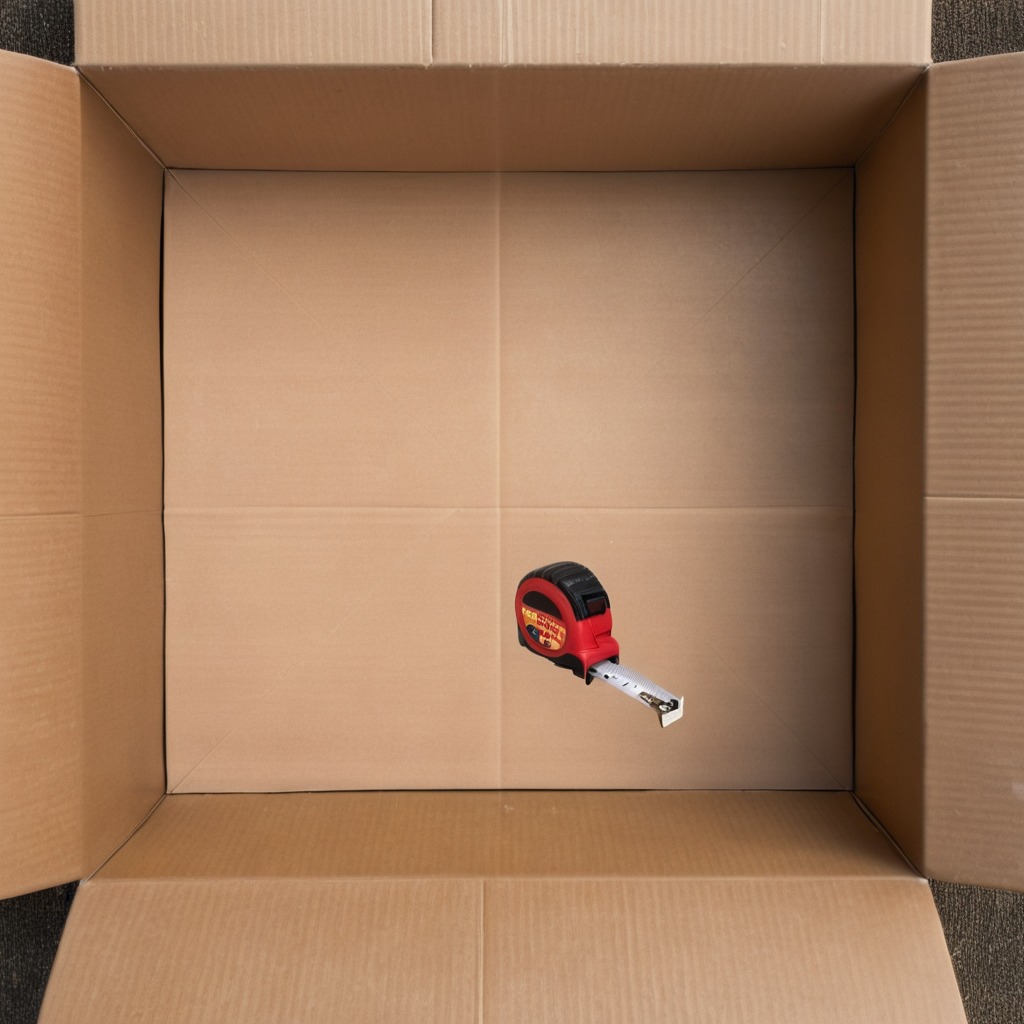
A measuring tape is lying on a clean dry cardboard box surface in an outdoor workshop during daytime bright natural light soft shadows slightly creased but